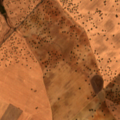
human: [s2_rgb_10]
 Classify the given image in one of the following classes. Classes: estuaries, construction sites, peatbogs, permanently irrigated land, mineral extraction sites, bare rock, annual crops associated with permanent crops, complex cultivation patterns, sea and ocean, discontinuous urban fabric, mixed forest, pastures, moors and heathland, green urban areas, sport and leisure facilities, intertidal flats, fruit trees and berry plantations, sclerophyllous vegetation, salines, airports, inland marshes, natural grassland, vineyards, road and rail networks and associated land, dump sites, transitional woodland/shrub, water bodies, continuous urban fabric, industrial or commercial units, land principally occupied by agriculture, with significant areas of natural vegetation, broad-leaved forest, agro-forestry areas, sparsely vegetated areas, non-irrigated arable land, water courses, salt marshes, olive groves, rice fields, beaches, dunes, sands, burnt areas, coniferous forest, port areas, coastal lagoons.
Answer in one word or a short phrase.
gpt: non-irrigated arable land, olive groves, agro-forestry areas